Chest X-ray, AP view. Patient: 22 years old, sex M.
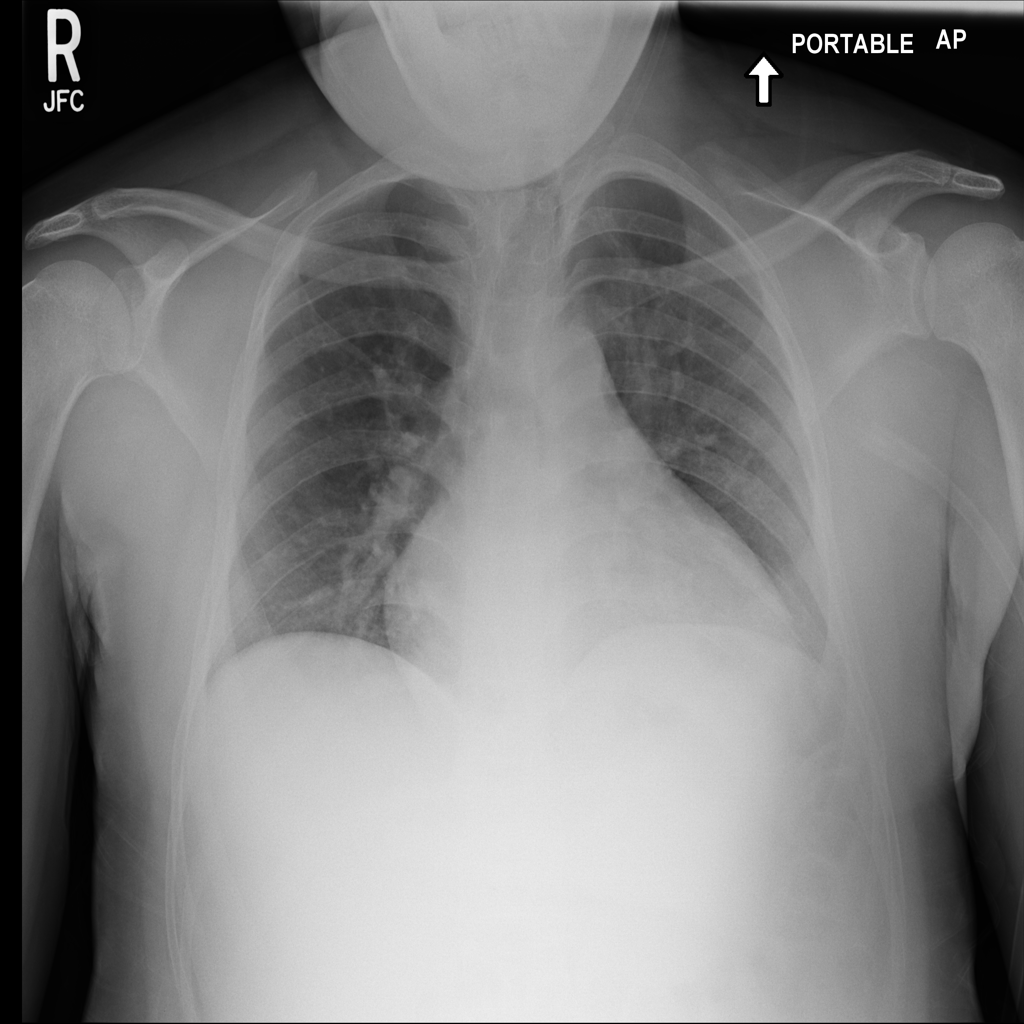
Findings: Cardiomegaly